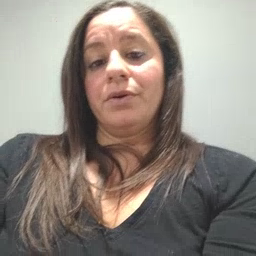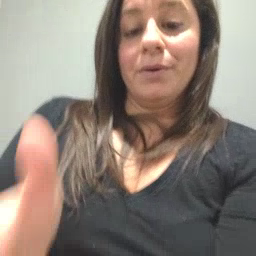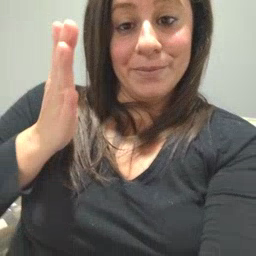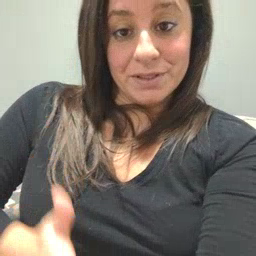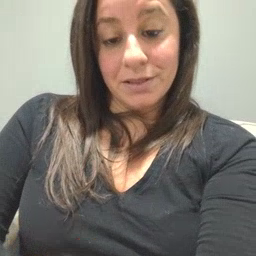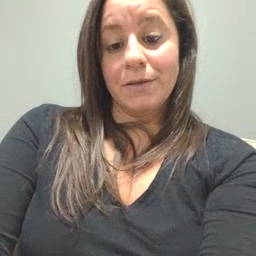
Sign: beside